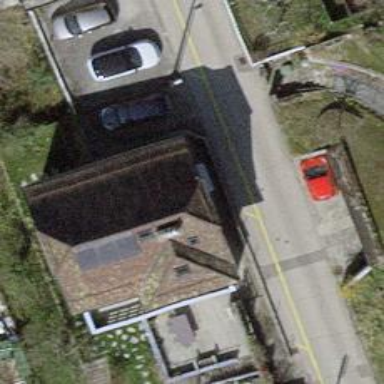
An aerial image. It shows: Simple house.